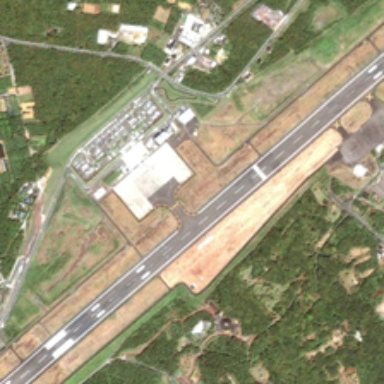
Many green trees are near an airport runway .